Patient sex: M
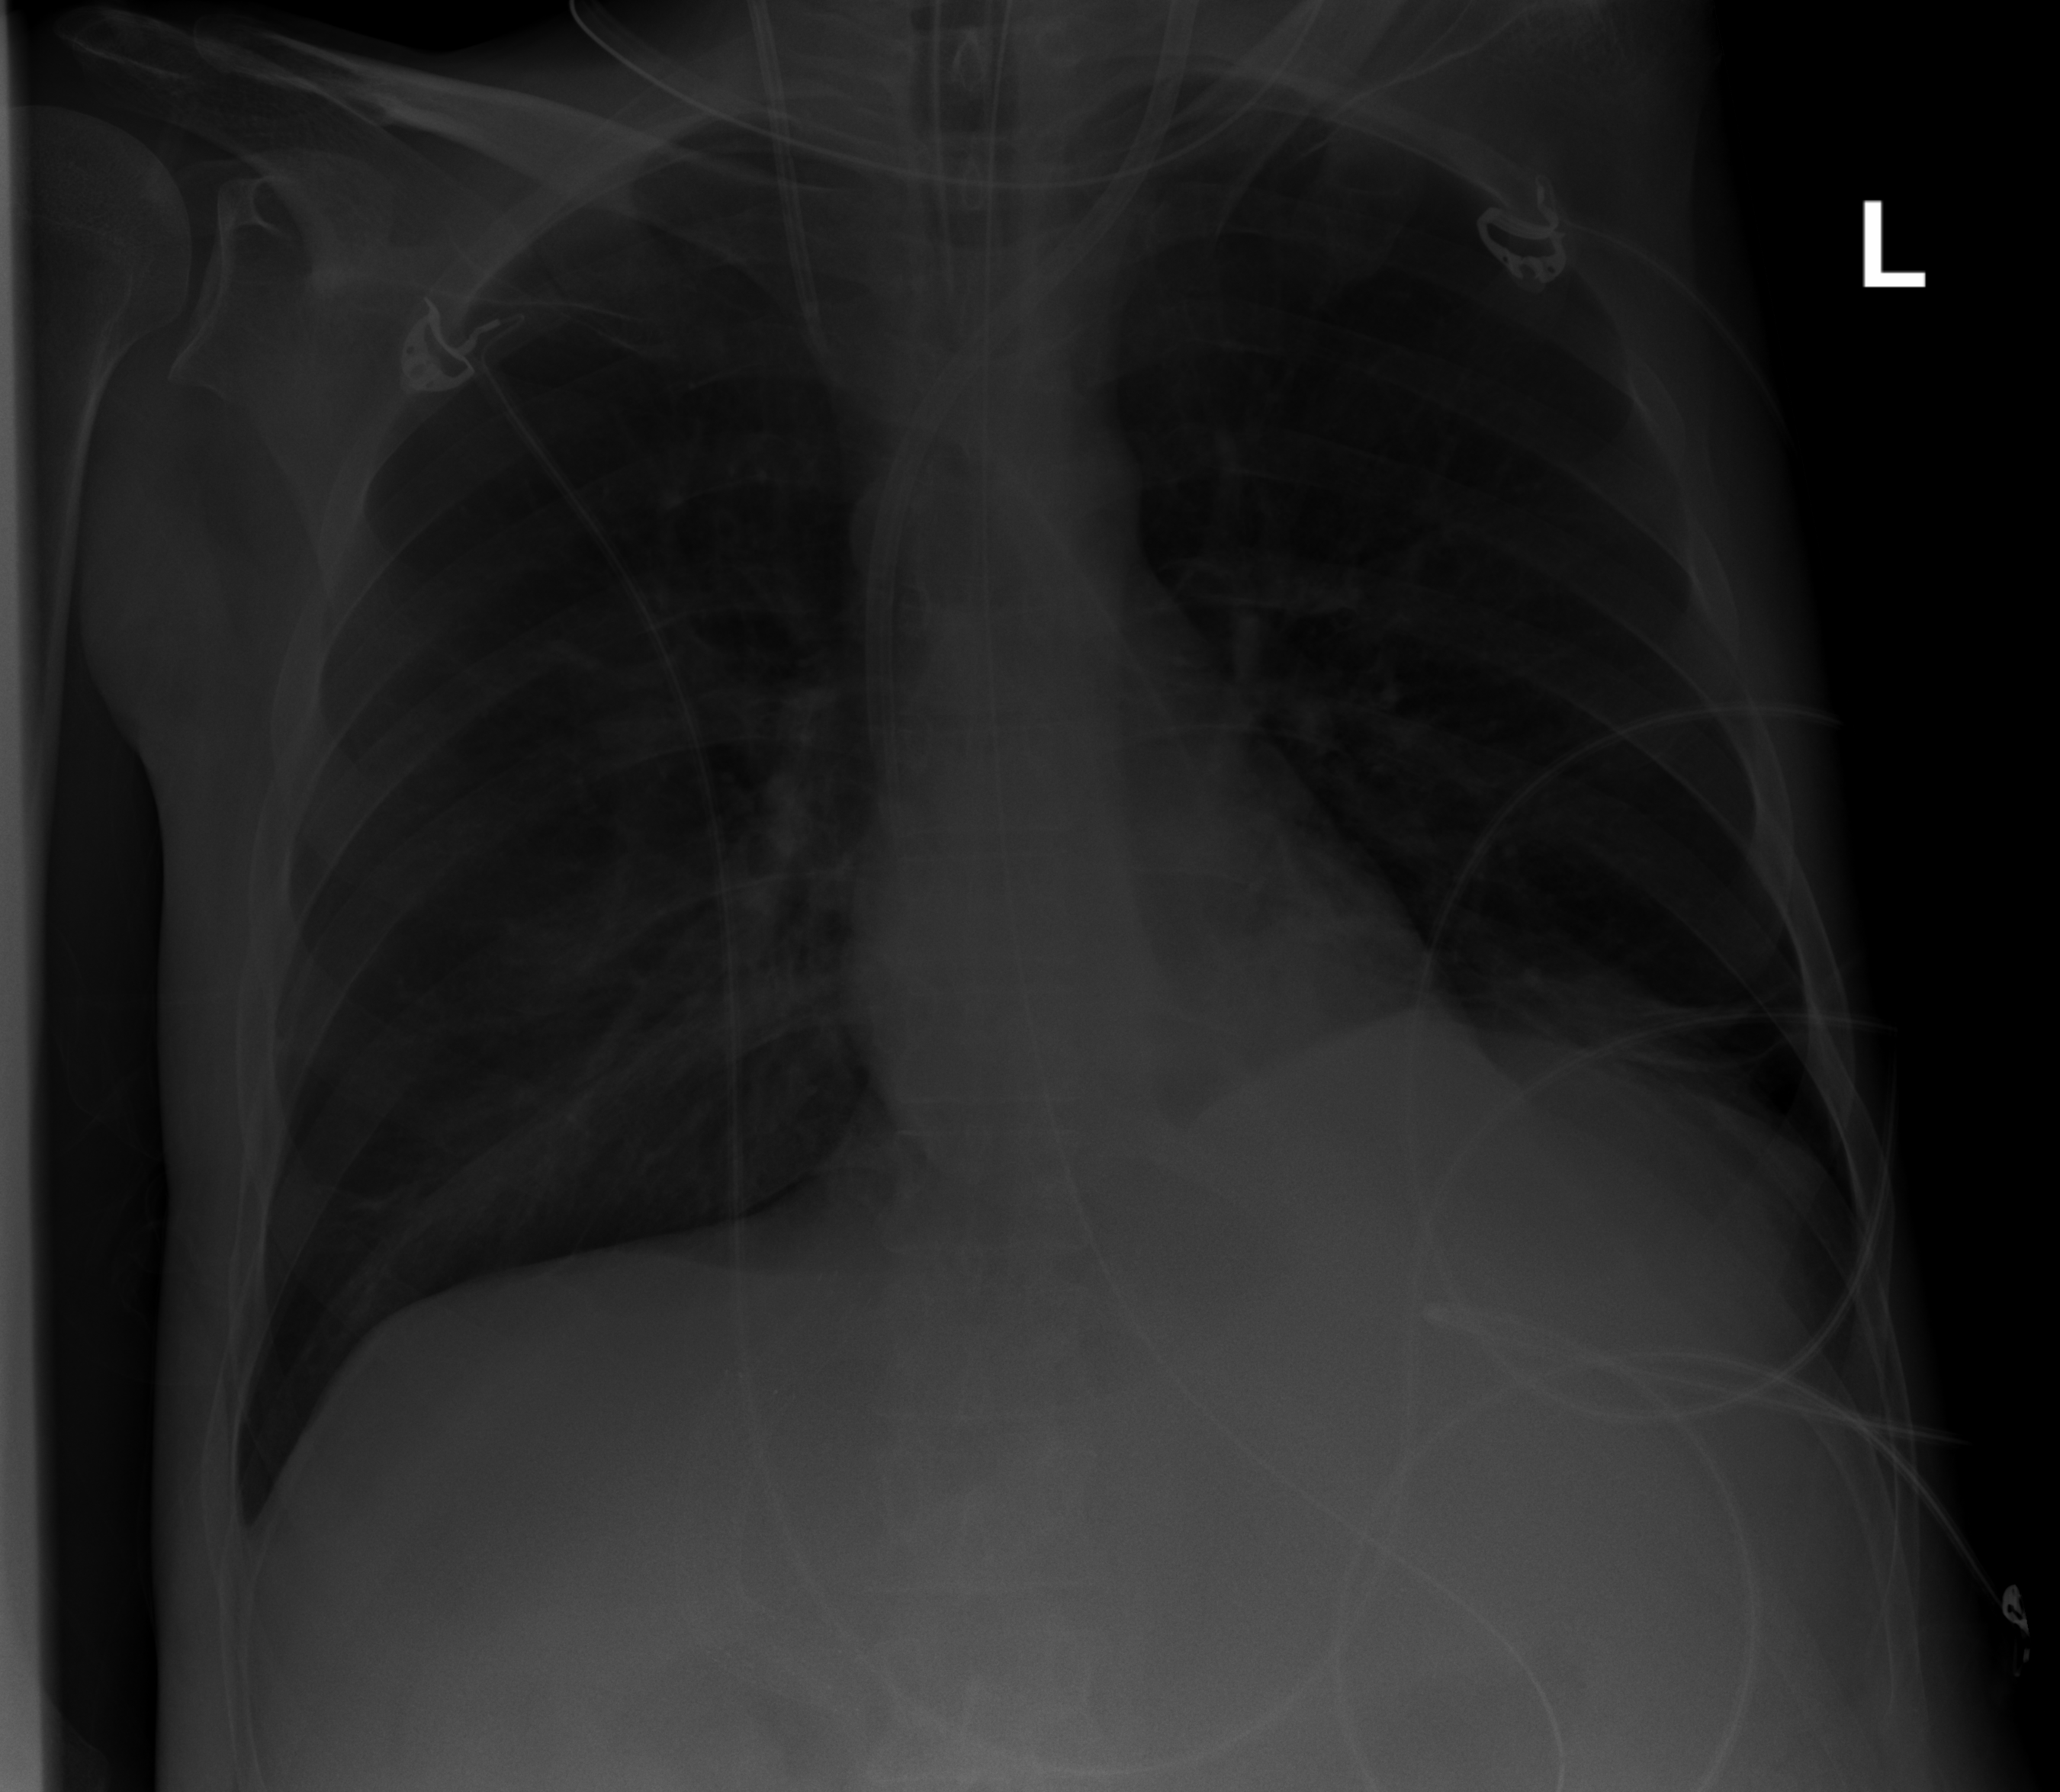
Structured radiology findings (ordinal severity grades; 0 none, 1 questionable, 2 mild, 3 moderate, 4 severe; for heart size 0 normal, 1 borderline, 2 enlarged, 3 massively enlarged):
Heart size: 0
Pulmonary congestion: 0
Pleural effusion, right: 0
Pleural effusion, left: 2
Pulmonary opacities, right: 1
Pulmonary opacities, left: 1
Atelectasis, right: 1
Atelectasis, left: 2